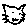
Label: cat